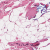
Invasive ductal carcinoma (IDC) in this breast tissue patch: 0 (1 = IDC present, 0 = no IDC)